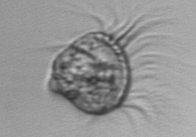
Label: Leegaardiella_ovalis